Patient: sex F, age 59
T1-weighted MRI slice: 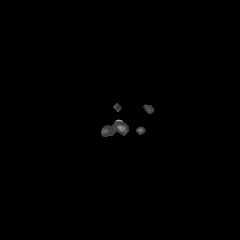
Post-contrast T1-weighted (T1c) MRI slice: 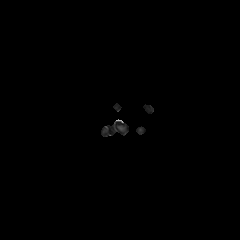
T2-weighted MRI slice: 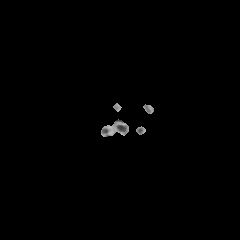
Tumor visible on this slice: no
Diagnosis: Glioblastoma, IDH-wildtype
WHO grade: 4